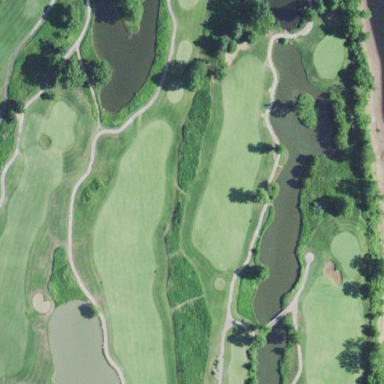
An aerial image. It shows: Rough area on grassy golf course.